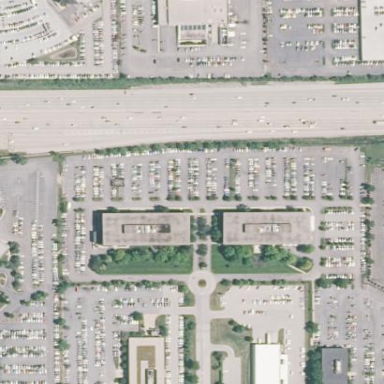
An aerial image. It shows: Commercial area.